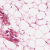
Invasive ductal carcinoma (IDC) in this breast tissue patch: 0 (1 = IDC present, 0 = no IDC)